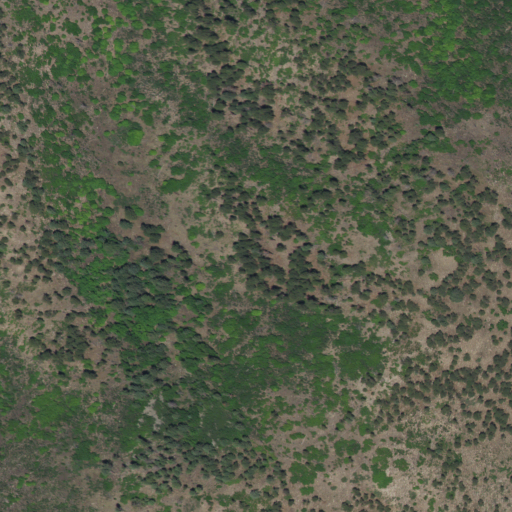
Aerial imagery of mountain in New Mexico named Patos Mountain containing shrub and evergreen forest